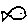
Label: fish